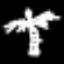
Label: palm tree